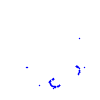
Particle: kaon